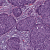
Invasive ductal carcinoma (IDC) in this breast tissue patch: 1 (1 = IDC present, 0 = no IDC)